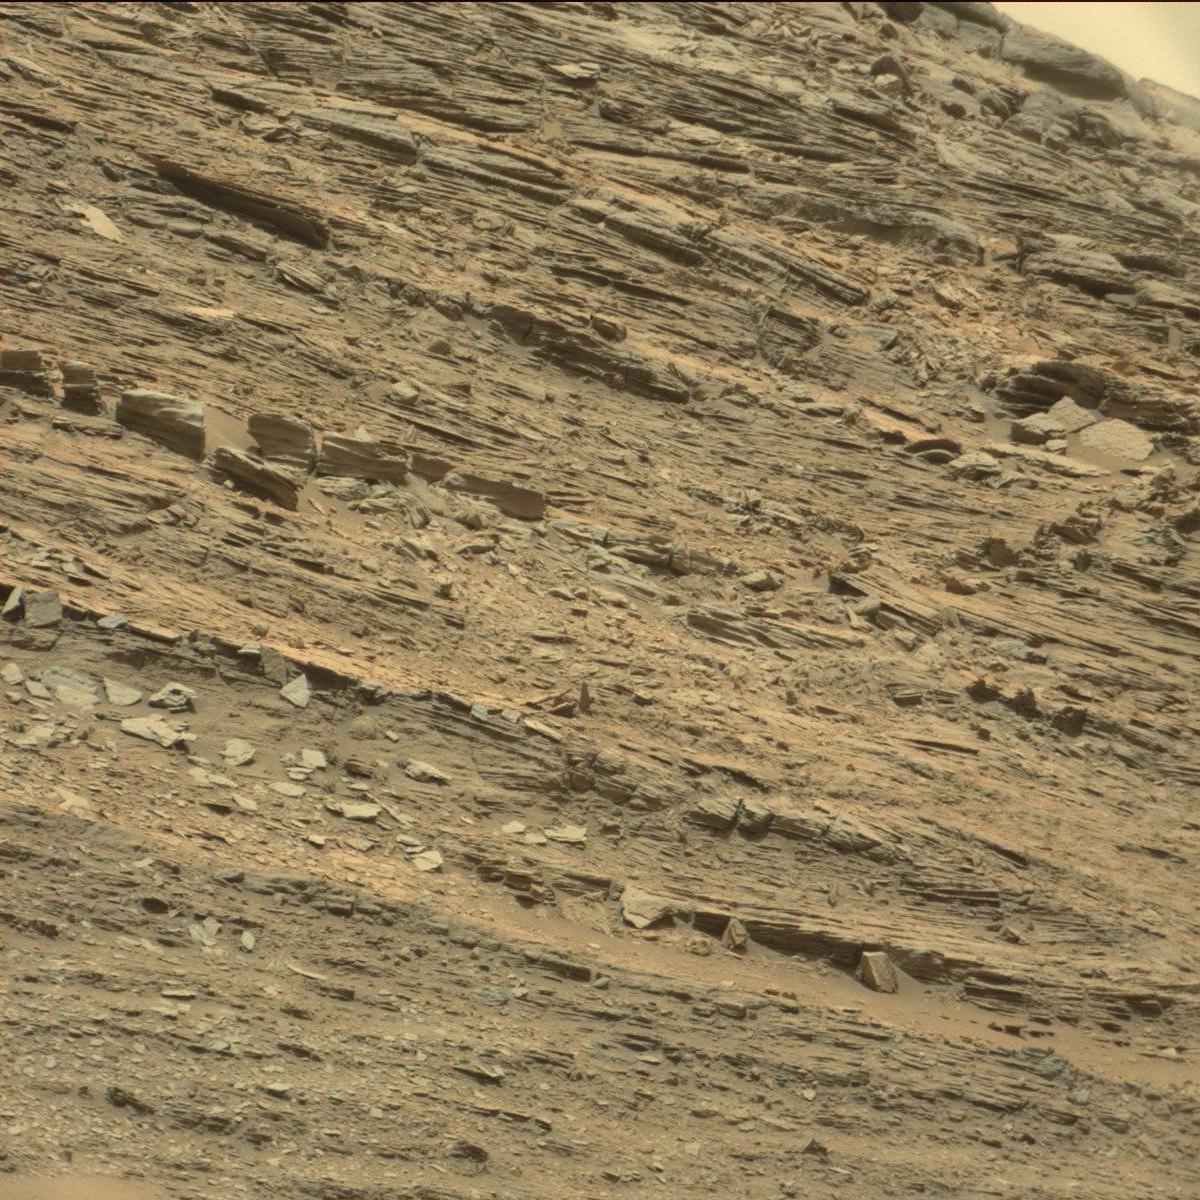
Terrain classes present: Bedrock, Sand / Soil, Sky